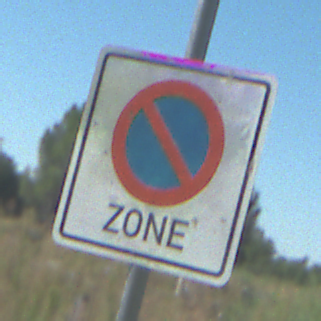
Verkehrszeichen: BeginnEingeschraenktesHalteverbotZone
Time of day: Midday
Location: Outdoor (Special)
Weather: PartlyCloudy
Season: NotSpecified
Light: Natural